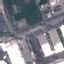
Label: Industrial